Question: I need to get a border on the base of my android text view, it should look something like the count down -1:29 timer. I know I can create a image and put it on the background, but I need it to be a layout xml kinda thingy so that it adjusts with size of the text within for all phones.

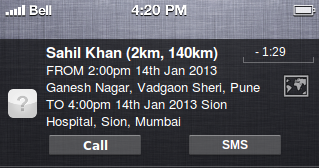
Answer: Use a 9-patch image that can stretch horizontal and place it as a background. That is all you need.